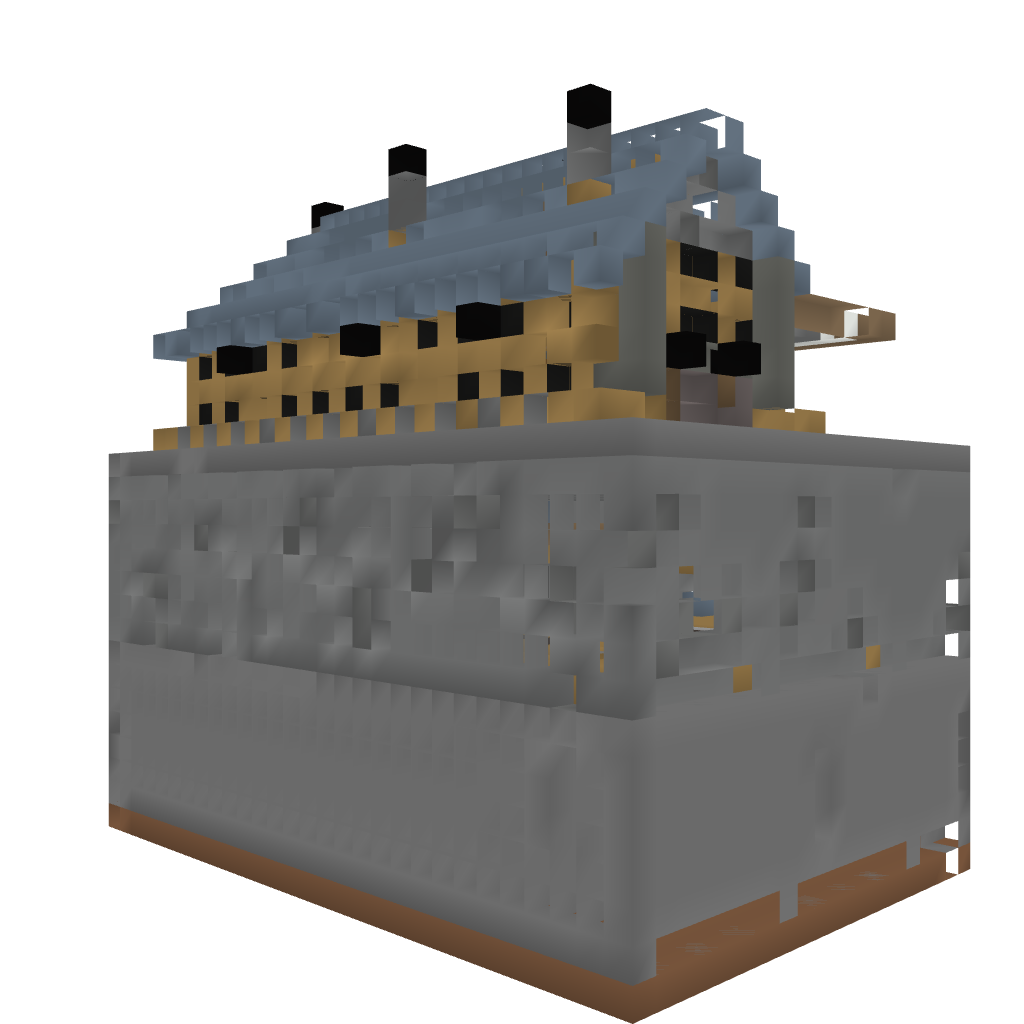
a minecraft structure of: Nice village train station